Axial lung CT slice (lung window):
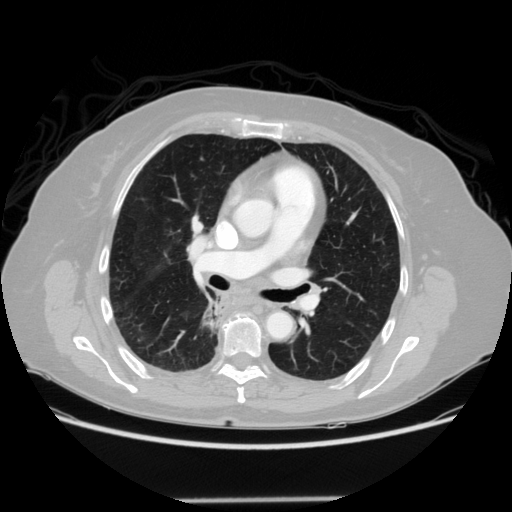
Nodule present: no